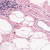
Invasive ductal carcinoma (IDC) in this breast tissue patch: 0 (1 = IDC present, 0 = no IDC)